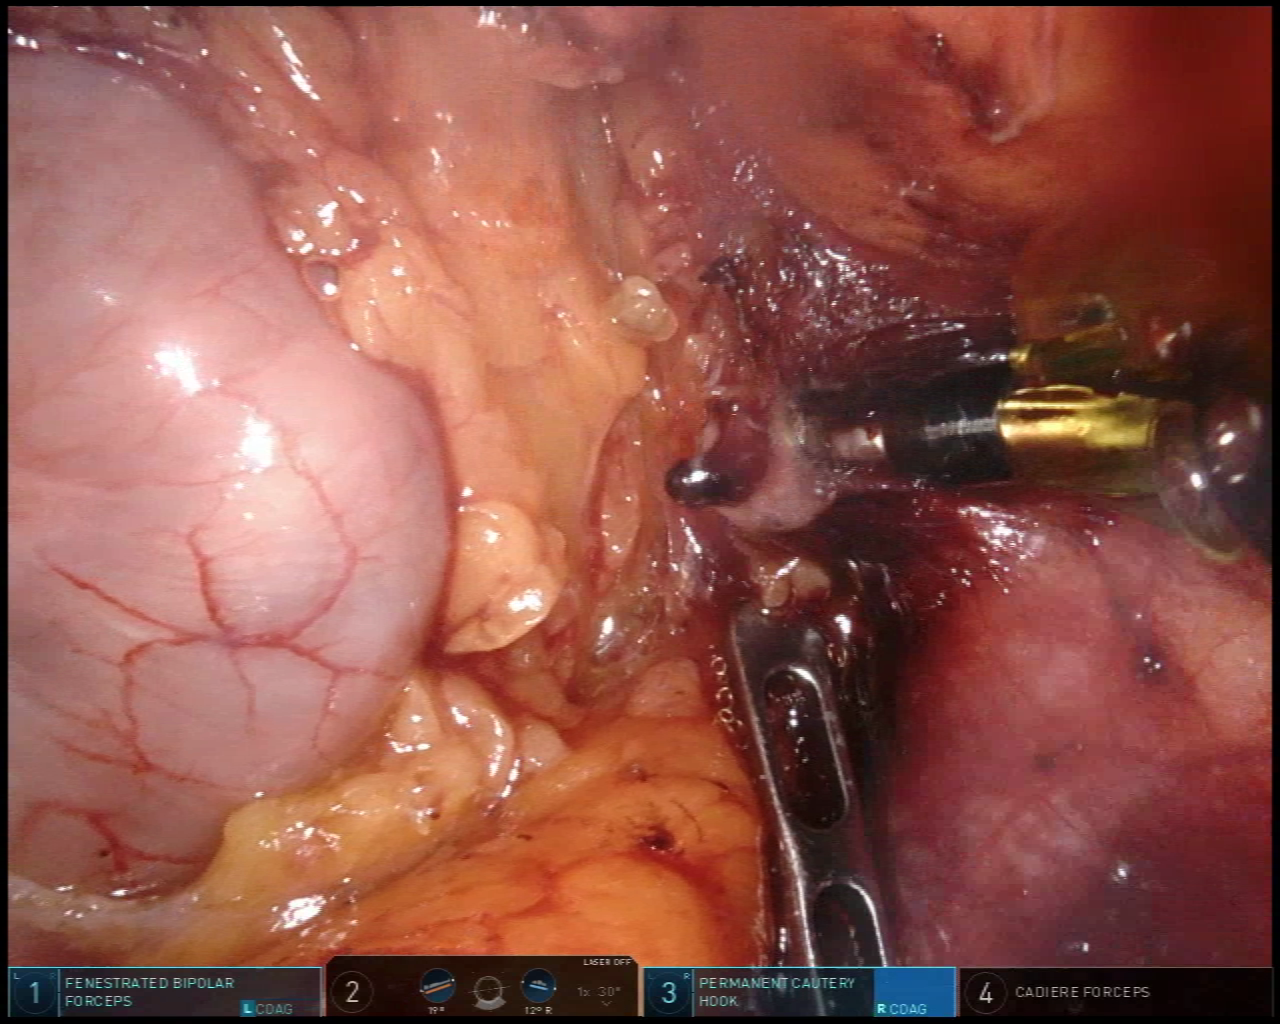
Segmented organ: stomach
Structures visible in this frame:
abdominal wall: no
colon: no
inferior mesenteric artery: no
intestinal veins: no
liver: no
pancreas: yes
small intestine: no
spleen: no
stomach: yes
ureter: no
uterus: no
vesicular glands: no